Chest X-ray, AP view. Patient: 56 years old, sex F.
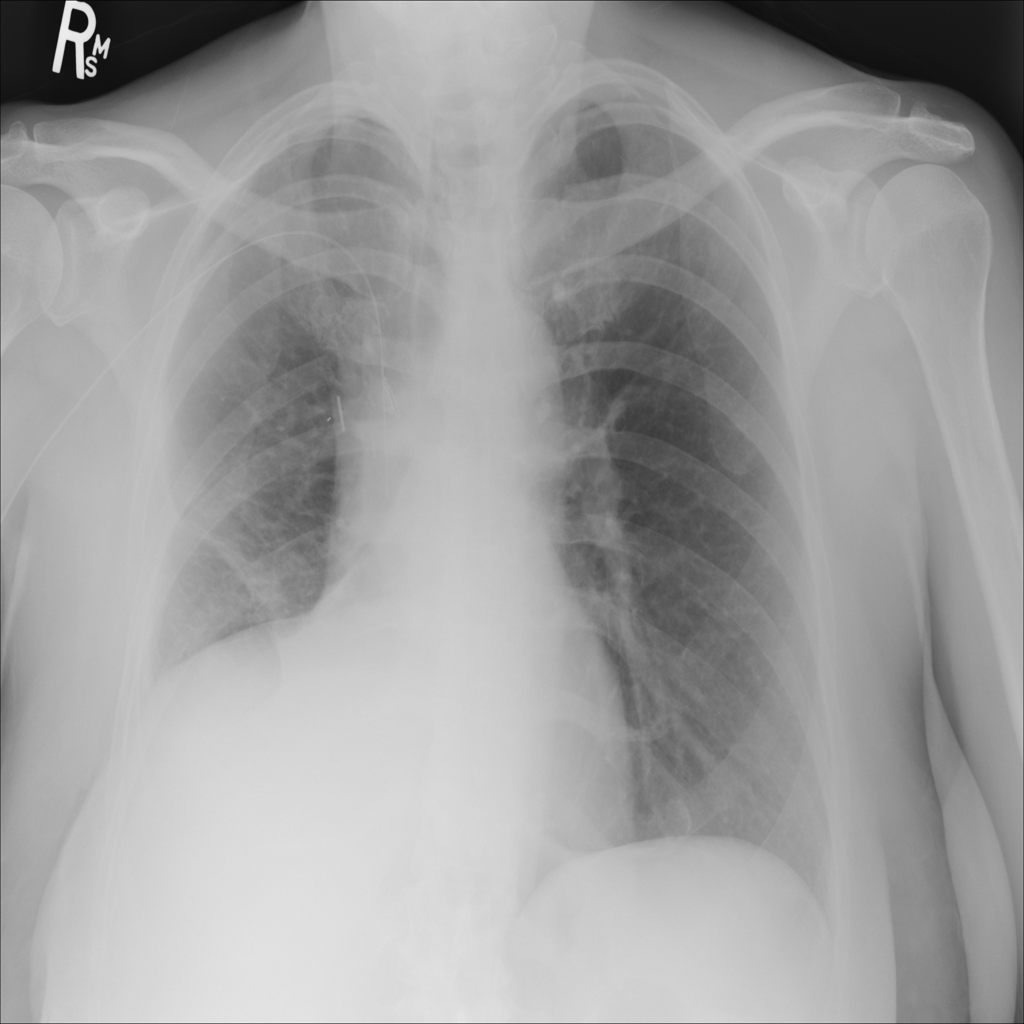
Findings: No Finding